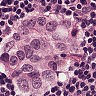
Metastatic tissue present: yes